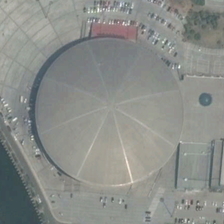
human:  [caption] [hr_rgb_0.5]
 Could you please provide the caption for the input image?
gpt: a circle silver gray center with a parking lot is near a river .

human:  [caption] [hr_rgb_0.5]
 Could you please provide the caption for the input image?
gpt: a circle silver gray center with a parking lot is near a river .

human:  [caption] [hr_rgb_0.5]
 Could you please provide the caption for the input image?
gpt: a circle silver gray center with a parking lot is near a river .

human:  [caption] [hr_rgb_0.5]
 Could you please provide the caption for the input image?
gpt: a circle silver gray center with a parking lot is near a river .

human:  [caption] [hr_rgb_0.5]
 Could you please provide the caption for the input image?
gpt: a circle silver gray center with a parking lot is near a river .